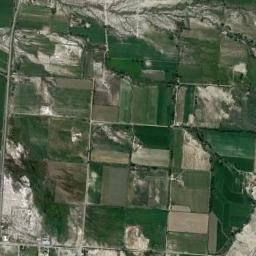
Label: rectangular_farmland